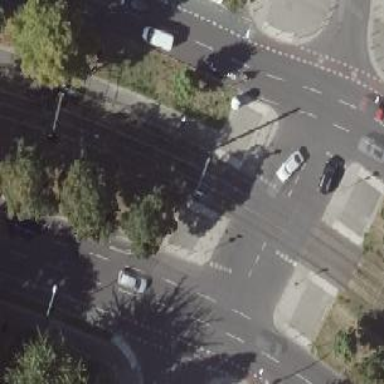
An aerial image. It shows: Unmarked footway crossing with traffic island.